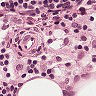
Metastatic tissue present: no